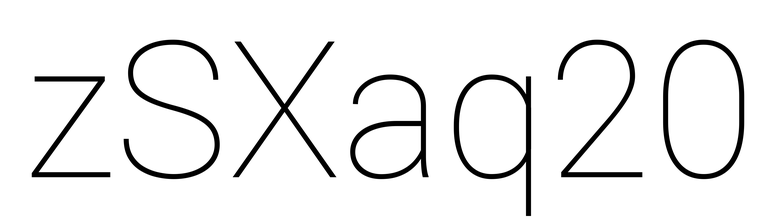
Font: Roboto_Thin